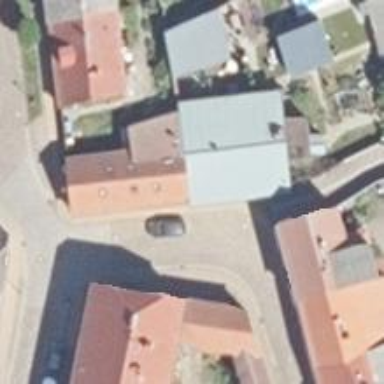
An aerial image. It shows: Residential road.